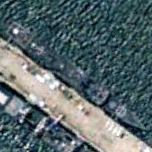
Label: cruiser